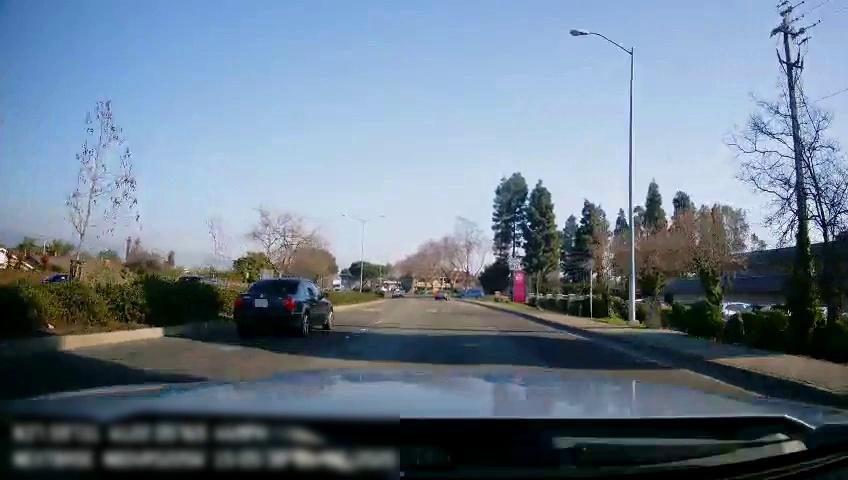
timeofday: Day
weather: Sunny
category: Drivable Space
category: Vehicles | Truck
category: Vehicles | Car
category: Vehicles | Truck
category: Vehicles | SUV
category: Vehicles | Car
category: Vehicles | Car
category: Vehicles | Car
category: Vehicles | SUV
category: Lanes | Current Lane
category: Traffic | Signs